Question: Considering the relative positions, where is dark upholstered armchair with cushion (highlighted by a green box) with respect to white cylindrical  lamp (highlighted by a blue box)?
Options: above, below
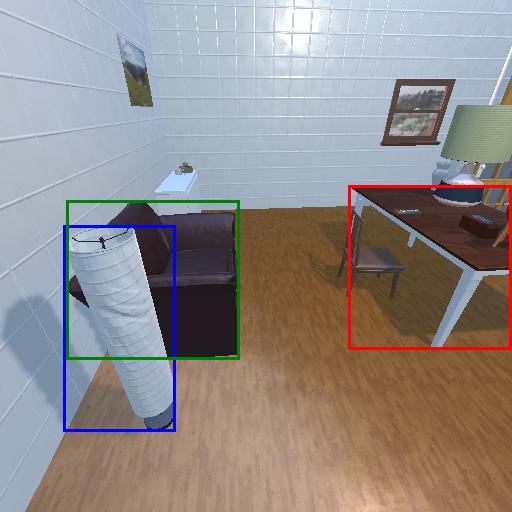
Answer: above